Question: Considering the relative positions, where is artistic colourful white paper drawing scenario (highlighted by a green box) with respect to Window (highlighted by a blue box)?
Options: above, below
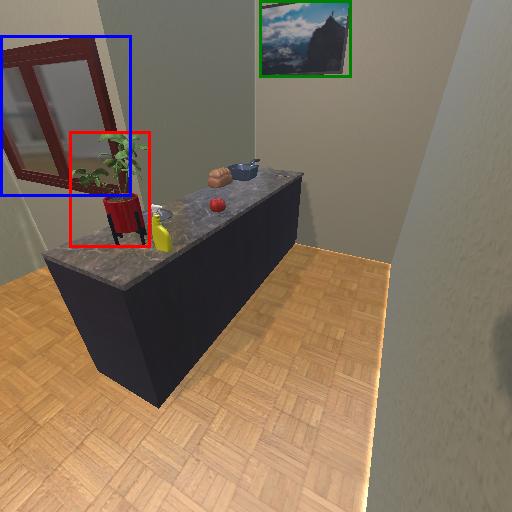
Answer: above